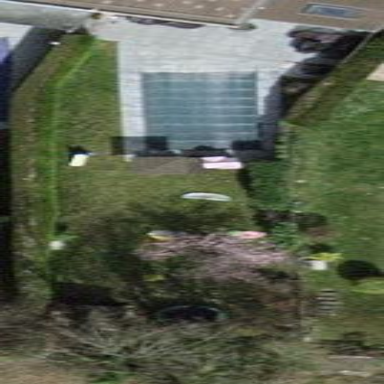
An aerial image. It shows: Garden surrounded by fence.